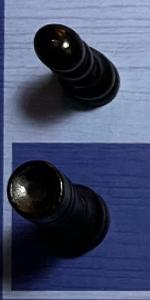
Label: Rook_Black